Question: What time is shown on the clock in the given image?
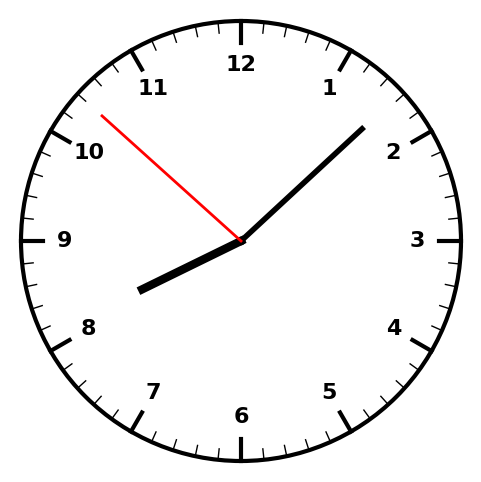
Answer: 08:07:52